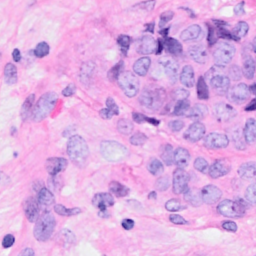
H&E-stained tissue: Breast